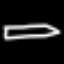
Label: pencil